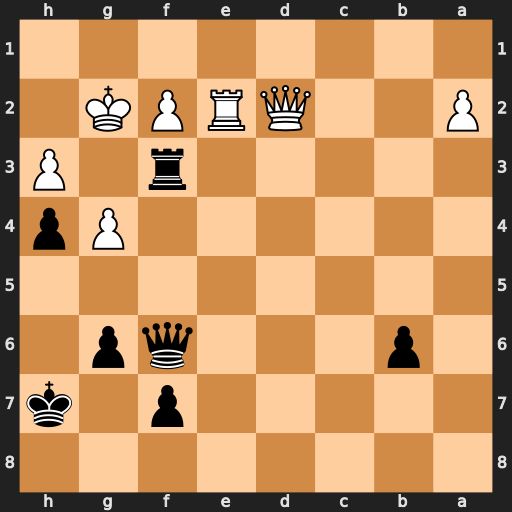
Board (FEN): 8/5p1k/1p3qp1/8/6Pp/5r1P/P2QRPK1/8
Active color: b
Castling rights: -
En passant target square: -
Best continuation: Qc6 Kg1 Rxh3